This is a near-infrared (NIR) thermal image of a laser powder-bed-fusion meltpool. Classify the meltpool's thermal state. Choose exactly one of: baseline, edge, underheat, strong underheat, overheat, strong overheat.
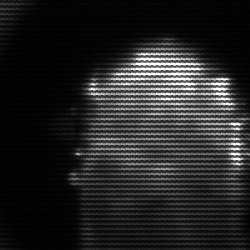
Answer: baseline